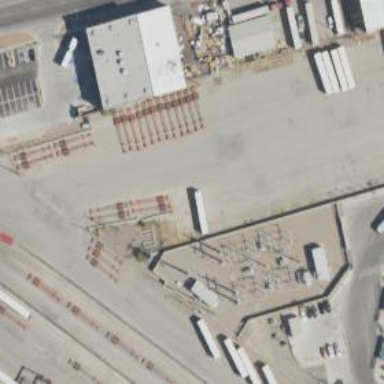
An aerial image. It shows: Power substation.